Question: I'm trying to style my '@HTML.ValidationMessageFor' element with Bootstrap 3 but no CSS is applied. When consulting <URL>, it states:
Even after nesting the desired '@Html.ValidationMessageFor' as stated above, no styling is applied:

Please see my code snippets below:
'''
[Range(0, int.MaxValue, ErrorMessage = "Client ID cannot be larger than <PHONE>.")]
[RegularExpression(@"^[0-9]+$", ErrorMessage = "Client ID must be a positive number.")]
public int searchClientID { get; set; }
'''
'''
<div class="form-group col-sm-4">
<div class="input-group">
<span class="input-group-addon" id="client-ID">Client ID</span>
@Html.TextBoxFor(m => m.searchClientID, new { @class = "form-control" })
</div>
<div class="has-error">
@Html.ValidationMessageFor(m => m.searchClientID, null, new { @class = "has-error" })
</div>
</div>
'''
---
'''
<div class="has-error">
@Html.ValidationMessageFor(m => m.searchClientName, String.Empty, new { @class = "help-block" })
</div>
'''
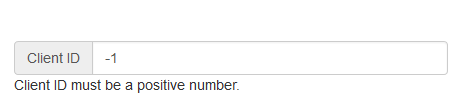
Answer: dont replace 'form-group' with 'has-error'.I have used something similar to this recently and try the following markup.
'''
<div class="form-group has-error">
<div >
@Html.PasswordFor(m => m.ConfirmPassword, new { @class = "form-control" })
</div>
@Html.LabelFor(m => m.ConfirmPassword, new { @class = "control-label" })
@Html.ValidationMessageFor(m => m.ConfirmPassword, "", new { @class = "help-block" })
</div>
'''